Question: How can I place a vertical scrollbar while keeping padding in all directions at all times in the content area? The picture below better describes what I am looking for.
<URL>
I would like to avoid JavaScript unless it is really needed.

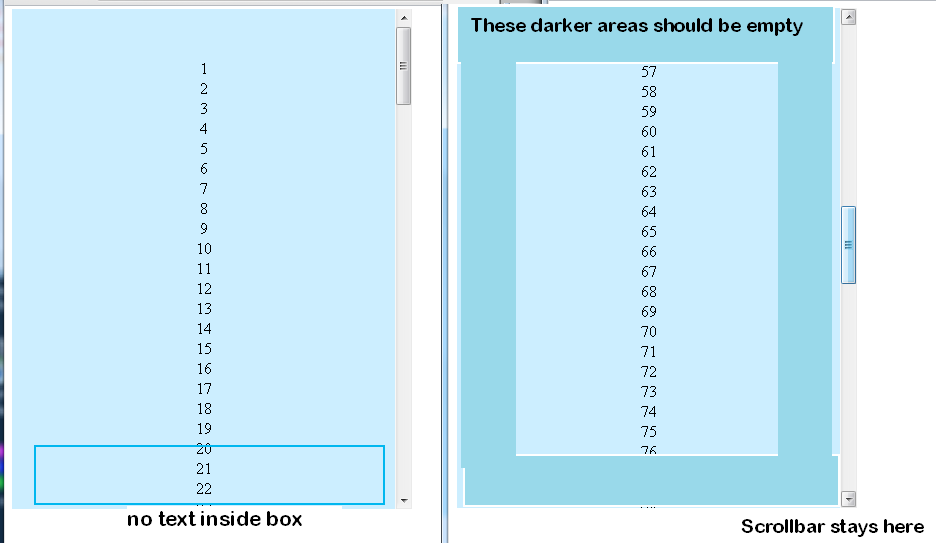
Answer: This fiddle might be, what you want: <URL>
This example contains gradients for the top and bottom parts but can be solid colors of course, if you want that.
You can play around with the padding of the '#content' Element, but note, that you need an additional element to the right, if you want to create a passepartout-effect.
'''
#container{
position:relative;
height:300px;
width:300px;
}
#content{
height:200px;
width: 200px;
padding: 50px;
overflow-y: auto;
background-color: #cef;
}
.bar {
position:absolute;
width: 280px;
height: 50px;
background-color:#bcd;
}
.vbar {
position:absolute;
width: 50px;
height: 280px;
background-color:#bcd;
}
#topbar{
top:0;
}
#bottombar{
bottom:0;
}
#leftbar{
top:0;
}
#rightbar{
right:20px;
top:0;
}
'''
'''
<div id="container">
<div id="topbar" class="bar"> </div>
<div id="content" class="pad">
1<br> 2<br> 3<br> 4<br> 5<br> 6<br> 7<br> 8<br> 9<br> 10<br> 11<br> 12<br> 13<br> 14<br> 15<br> 16<br> 17<br> 18<br> 19<br> 20<br> 21<br> 22<br> 23<br> 24<br> 25<br> 26<br> 27<br> 28<br> 29<br> 30<br> 31<br> 32<br> 33<br> 34<br> 35<br> 36<br> 37<br> 38<br> 39<br> 40<br> 41<br> 42<br>
</div>
<div id="bottombar" class="bar"></div>
</div>
'''
edit:
changed the fiddle link, the old link with the gradients is the following: <URL>